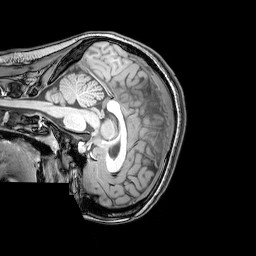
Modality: T1w
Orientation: sagittal
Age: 25
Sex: female
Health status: healthy
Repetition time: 0.081 s
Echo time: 0.037 s